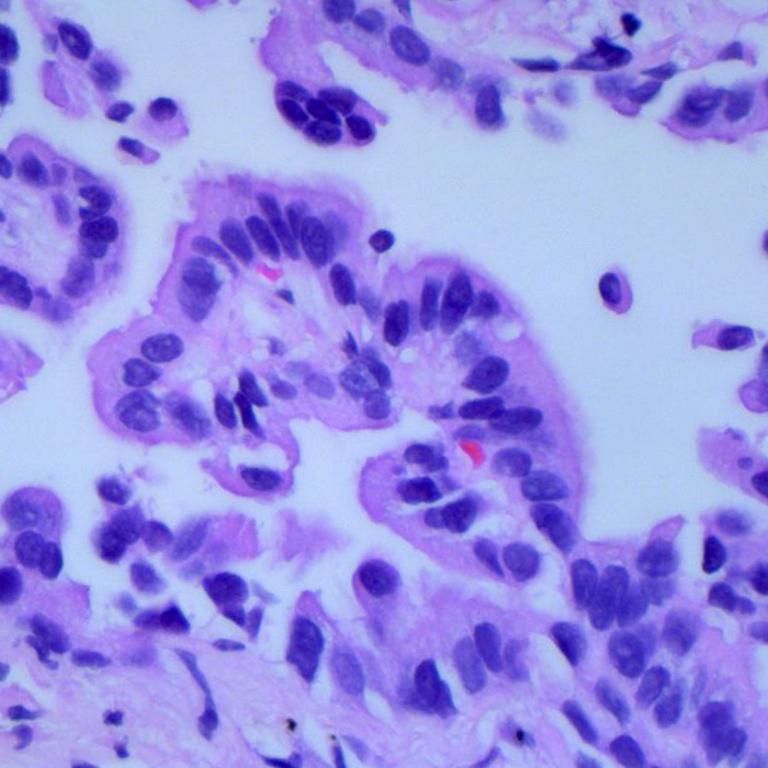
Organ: lung
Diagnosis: adenocarcinomas